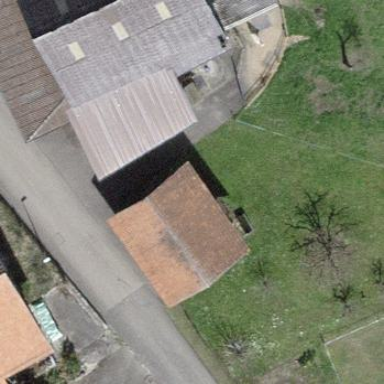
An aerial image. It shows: Shed.